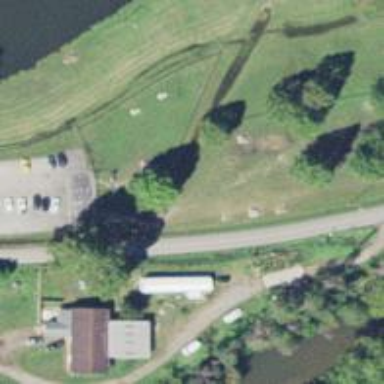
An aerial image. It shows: Path leading to bridge.